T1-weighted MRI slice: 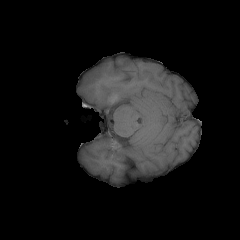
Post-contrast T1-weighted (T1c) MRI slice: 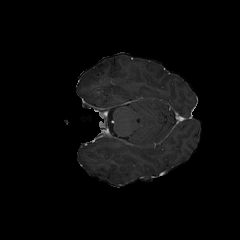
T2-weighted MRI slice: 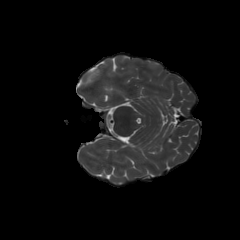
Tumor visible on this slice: yes